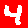
Digit: 4